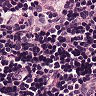
Metastatic tissue present: no